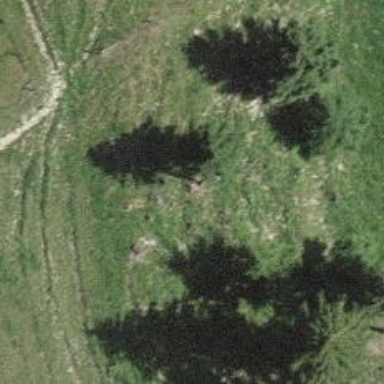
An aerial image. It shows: Forest area.